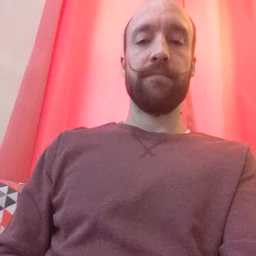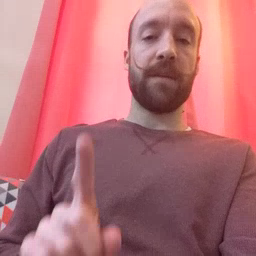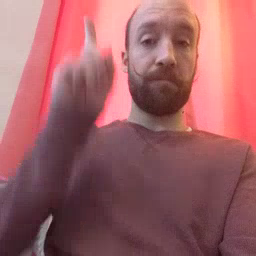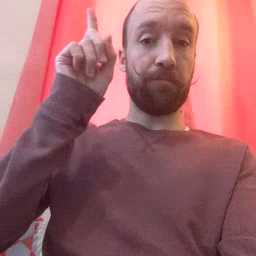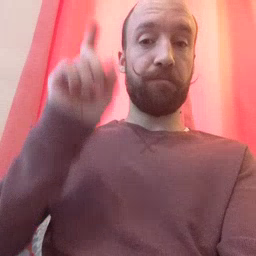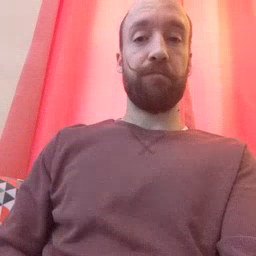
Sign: up